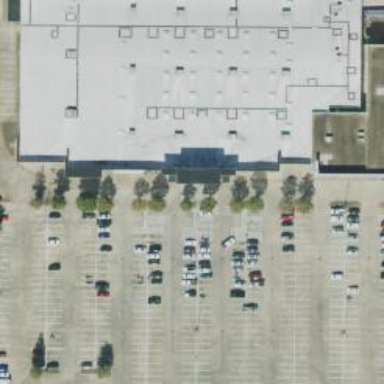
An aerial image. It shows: Parking space.